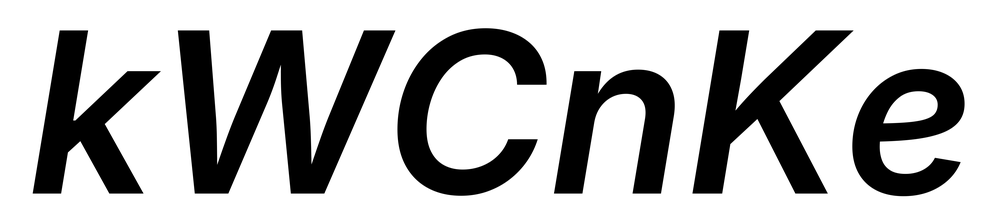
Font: Inter-Italic_SemiBold_Italic